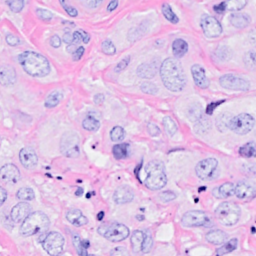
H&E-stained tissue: Breast